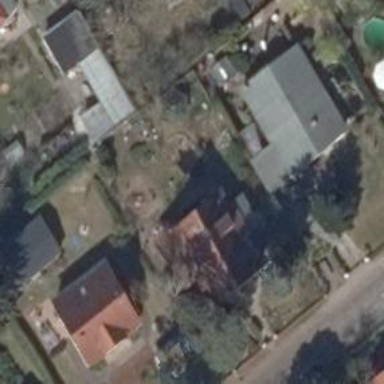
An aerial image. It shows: Detached building with gabled roof.